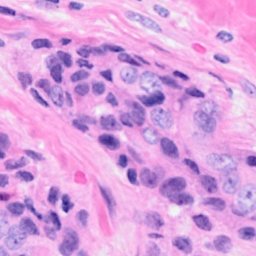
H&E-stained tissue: Breast